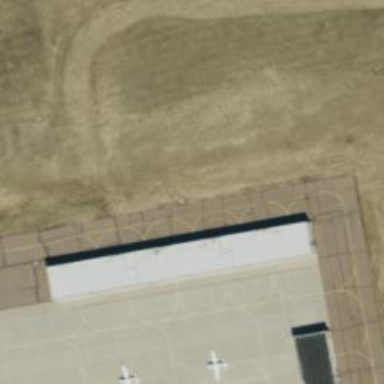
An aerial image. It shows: View of taxiway at the airport.